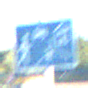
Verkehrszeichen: BeginnVerkehrsberuhigterBereich
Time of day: MorningAfternoon
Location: Outdoor (Urban)
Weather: Clear
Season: NotSpecified
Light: Natural